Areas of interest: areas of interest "Library"
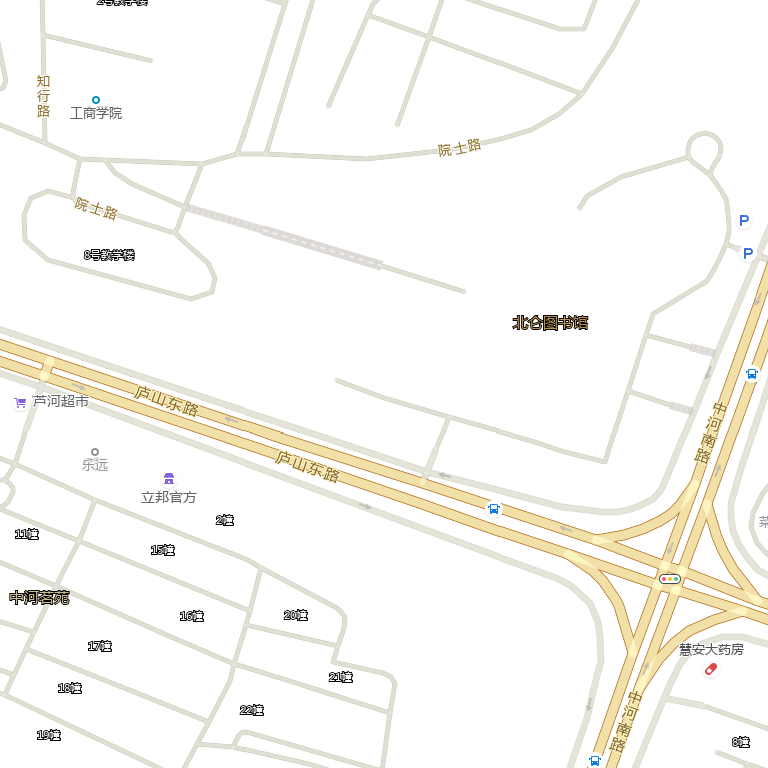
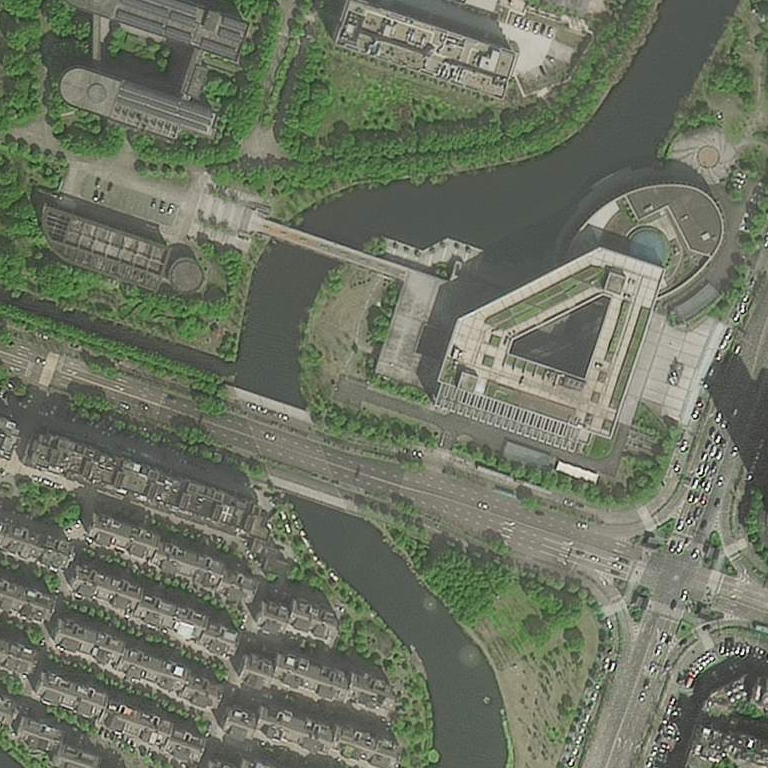